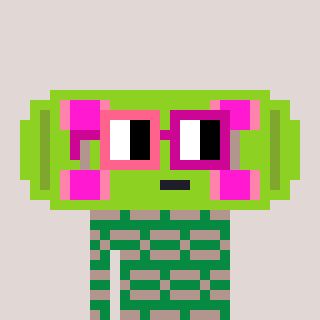
a pixel art character with square pink and red glasses, a skateboard-shaped head and a green-colored body on a warm background